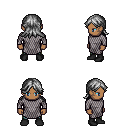
a pixel art fantasy rpg character, male body template, human, dark skin, chain mail, teal pants, gray loose hair, black shoes, four views (front, back, left, right), 2x2 character sprite sheet, small pixel art, hard edges, no anti-aliasing